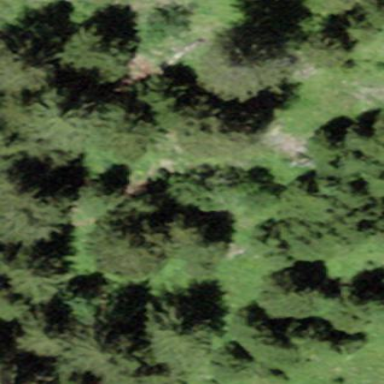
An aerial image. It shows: Forest area.